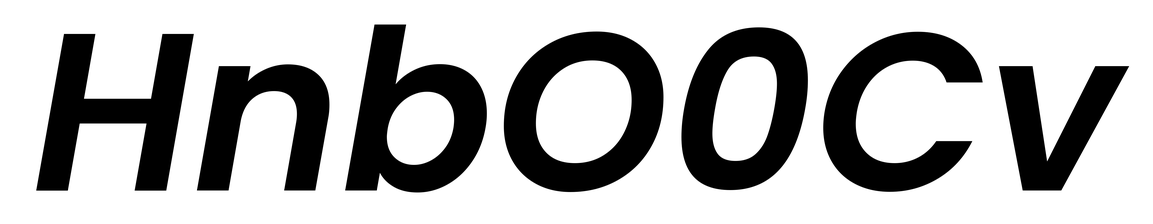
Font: Poppins-SemiBoldItalic